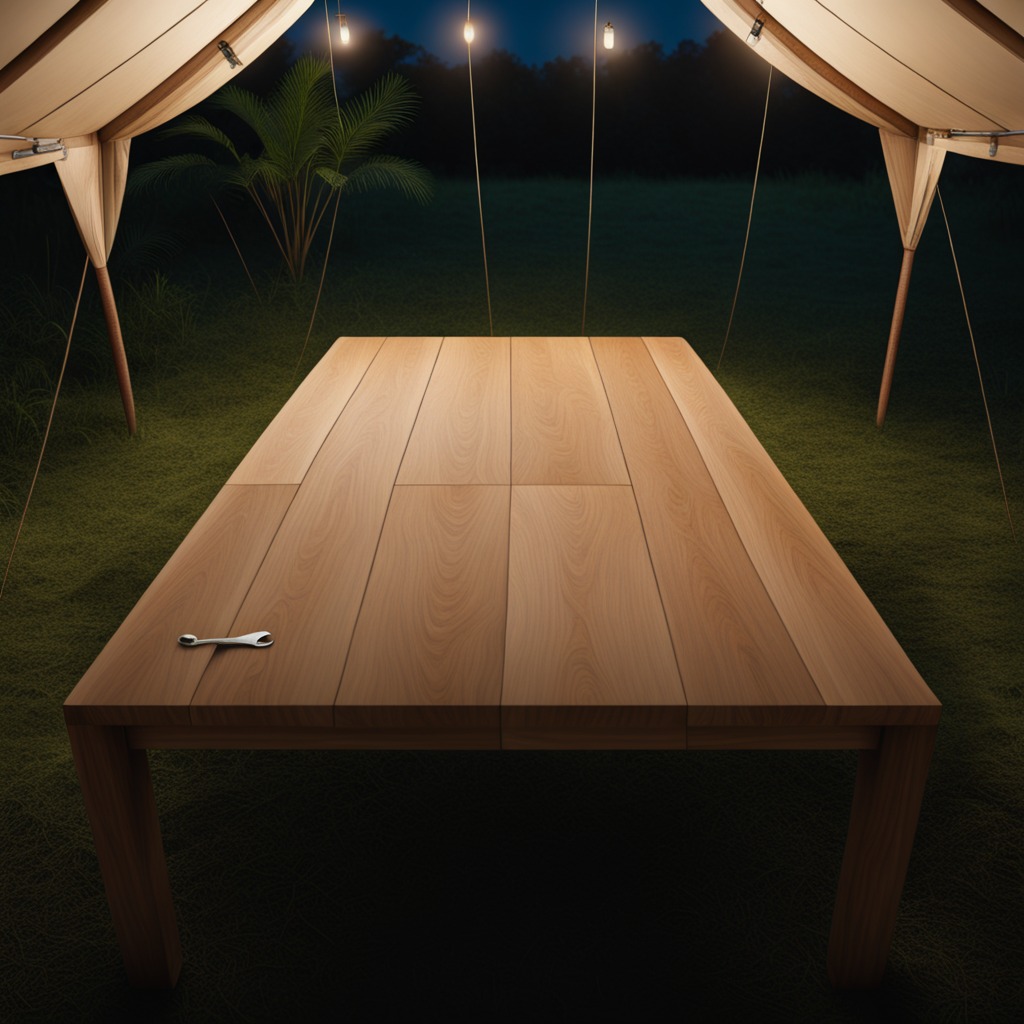
An wrench is lying on a wooden table inside a jungle field workshop tent at night.